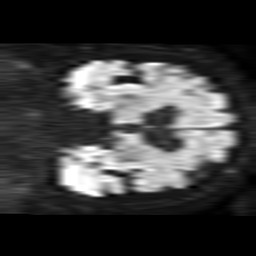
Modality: TRACE
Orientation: coronal
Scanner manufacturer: philips
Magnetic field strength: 1.5 T
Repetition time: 4.6 s
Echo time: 0.07455 s